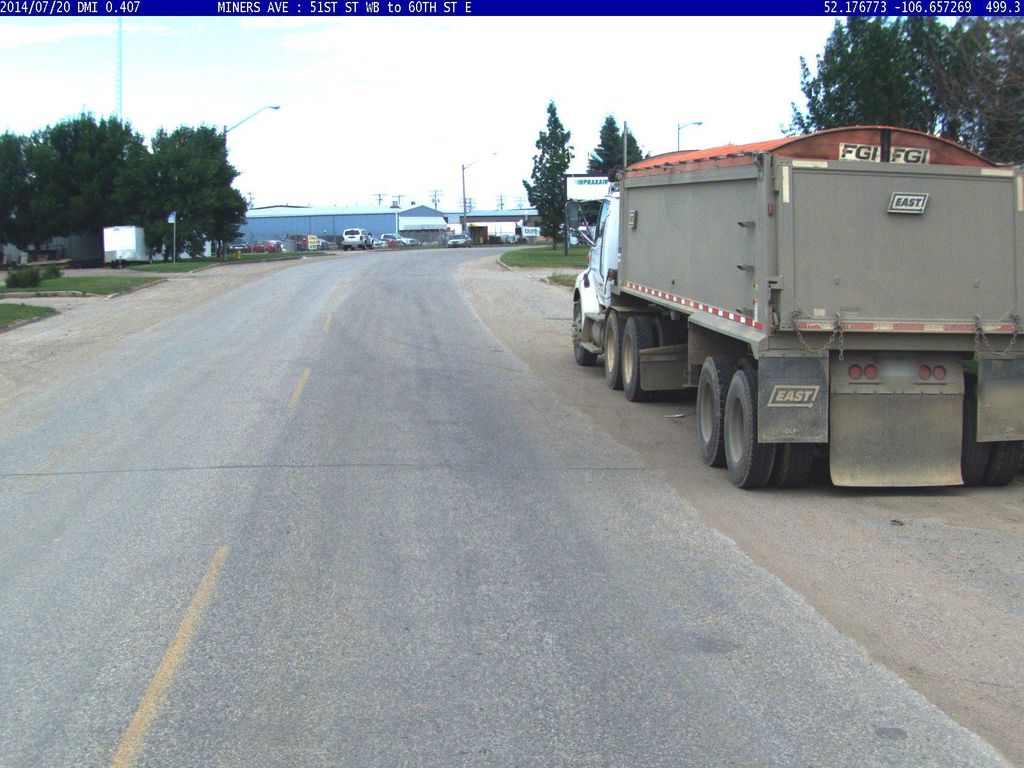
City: saskatoon